Field crop: tomato
Growth stage: 1
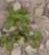
Species: portulaca